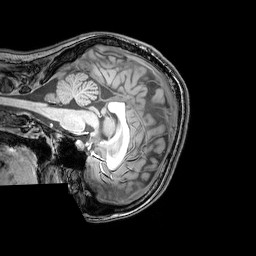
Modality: T1w
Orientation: sagittal
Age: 23
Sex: female
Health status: healthy
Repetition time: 0.081 s
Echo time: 0.037 s